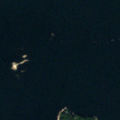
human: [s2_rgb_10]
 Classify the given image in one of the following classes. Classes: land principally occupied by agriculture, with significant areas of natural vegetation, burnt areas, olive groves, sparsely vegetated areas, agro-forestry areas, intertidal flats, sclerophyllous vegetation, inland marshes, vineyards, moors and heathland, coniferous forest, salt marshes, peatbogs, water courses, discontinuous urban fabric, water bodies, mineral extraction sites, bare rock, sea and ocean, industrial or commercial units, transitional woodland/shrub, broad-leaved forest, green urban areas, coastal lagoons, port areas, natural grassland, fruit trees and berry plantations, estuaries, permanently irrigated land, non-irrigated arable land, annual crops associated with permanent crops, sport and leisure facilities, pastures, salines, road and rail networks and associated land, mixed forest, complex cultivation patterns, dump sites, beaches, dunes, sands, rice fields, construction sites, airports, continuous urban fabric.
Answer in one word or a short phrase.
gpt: sea and ocean